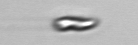
Label: Chrysochromulina